Question: I want to draw a UIView layer but when I do it the layer frame is not equal(In Preview) to UIView frame.

'''
class ViewController: UIViewController {
var graphHeight:CGFloat = 100
var graphSize:CGFloat!
override func viewDidLoad() {
super.viewDidLoad()
graphSize = self.view.frame.height/CGFloat(M_PI)
let graphRect:CGRect = CGRectMake(0, graphHeight, self.view.frame.width, graphSize)
let background = blueGardient()
var theView:UIView = UIView(frame: graphRect)
background.frame = theView.frame
theView.backgroundColor = UIColor.yellowColor()
theView.layer.cornerRadius = 8
theView.layer.borderWidth = 1
theView.layer.borderColor = UIColor.redColor().CGColor
theView.layer.insertSublayer(background, atIndex: 0)
self.view.addSubview(theView)
}
func blueGardient()->CAGradientLayer{
let topColor = UIColor(red: 0, green: 0, blue: 255, alpha: 0.7)
let bottomColor = UIColor(red: 0, green: 0, blue: 255, alpha: 0.9)
let gradientColors: [CGColor] = [topColor.CGColor, bottomColor.CGColor]
let gradientLocations: [Float] = [0.0, 1.0]
let gradientLayer: CAGradientLayer = CAGradientLayer()
gradientLayer.colors = gradientColors
gradientLayer.locations = gradientLocations
return gradientLayer
}
}
'''
The frame is equal
'''
(0.0,100.0,320.0,180.800015352393)
(0.0,100.0,320.0,180.800015352393)
'''
but not shown eauql. I try with theView.layer.frame but unsuccessfully...
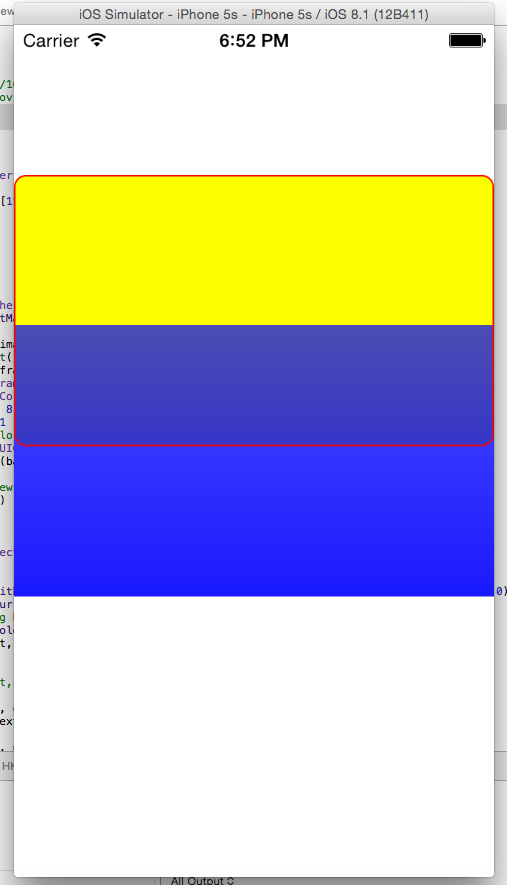
Answer: The problem is because the context of each frame is different. Your view frame ('theView.frame') is in the context of its superview, so the (0,100) origin means it is offset by 100 points downward from the top left of the screen. The layer's frame ('background.frame') is in the context of the ('theView'), so the same (0,100) origin means the blue layer is offset by 100 points from the top left of the .
Instead of using the view's 'frame', create a new rect using the size of the view's 'bounds' and a (0,0) origin:
'''
background.frame = CGRect(origin: CGPointZero, size: theView.bounds.size)
'''